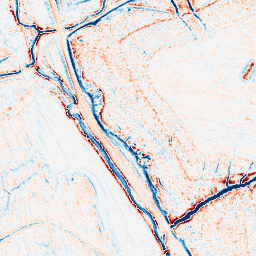
Category: edge_preserving
Decomposition family: anisotropic_diffusion
Decomposition parameters: iterations: 20
kappa: 100
gamma: 0.1
Upsampling method: sinc_blackman
Upsampling parameters: scale: 4
kernel_size: 16
Upsampling scale: 4